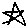
Label: star